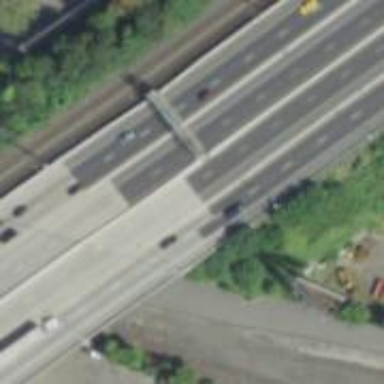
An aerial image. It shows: Urban freeway expressway bridge crossing over the motorway.